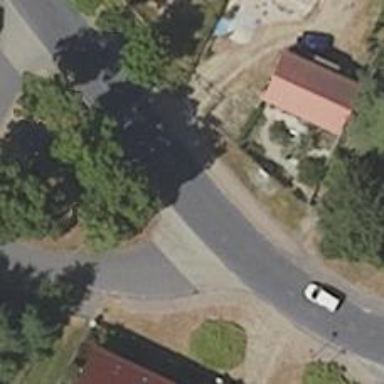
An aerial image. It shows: Secondary road with asphalt surface and sidewalks on both sides.